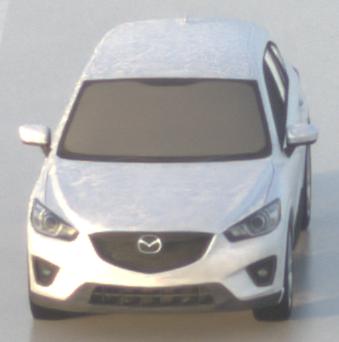
Make: Mazda
Model: CX-5 2.0 SKYACTIV-G 160
Detailed model: CX-5 (GH)
Model produced from: 2012/04
Model produced until: 2015/02
Doors: 5
Color: white
Road condition: wet road
Daytime: sunrise or sunset
Contrast: low contrast